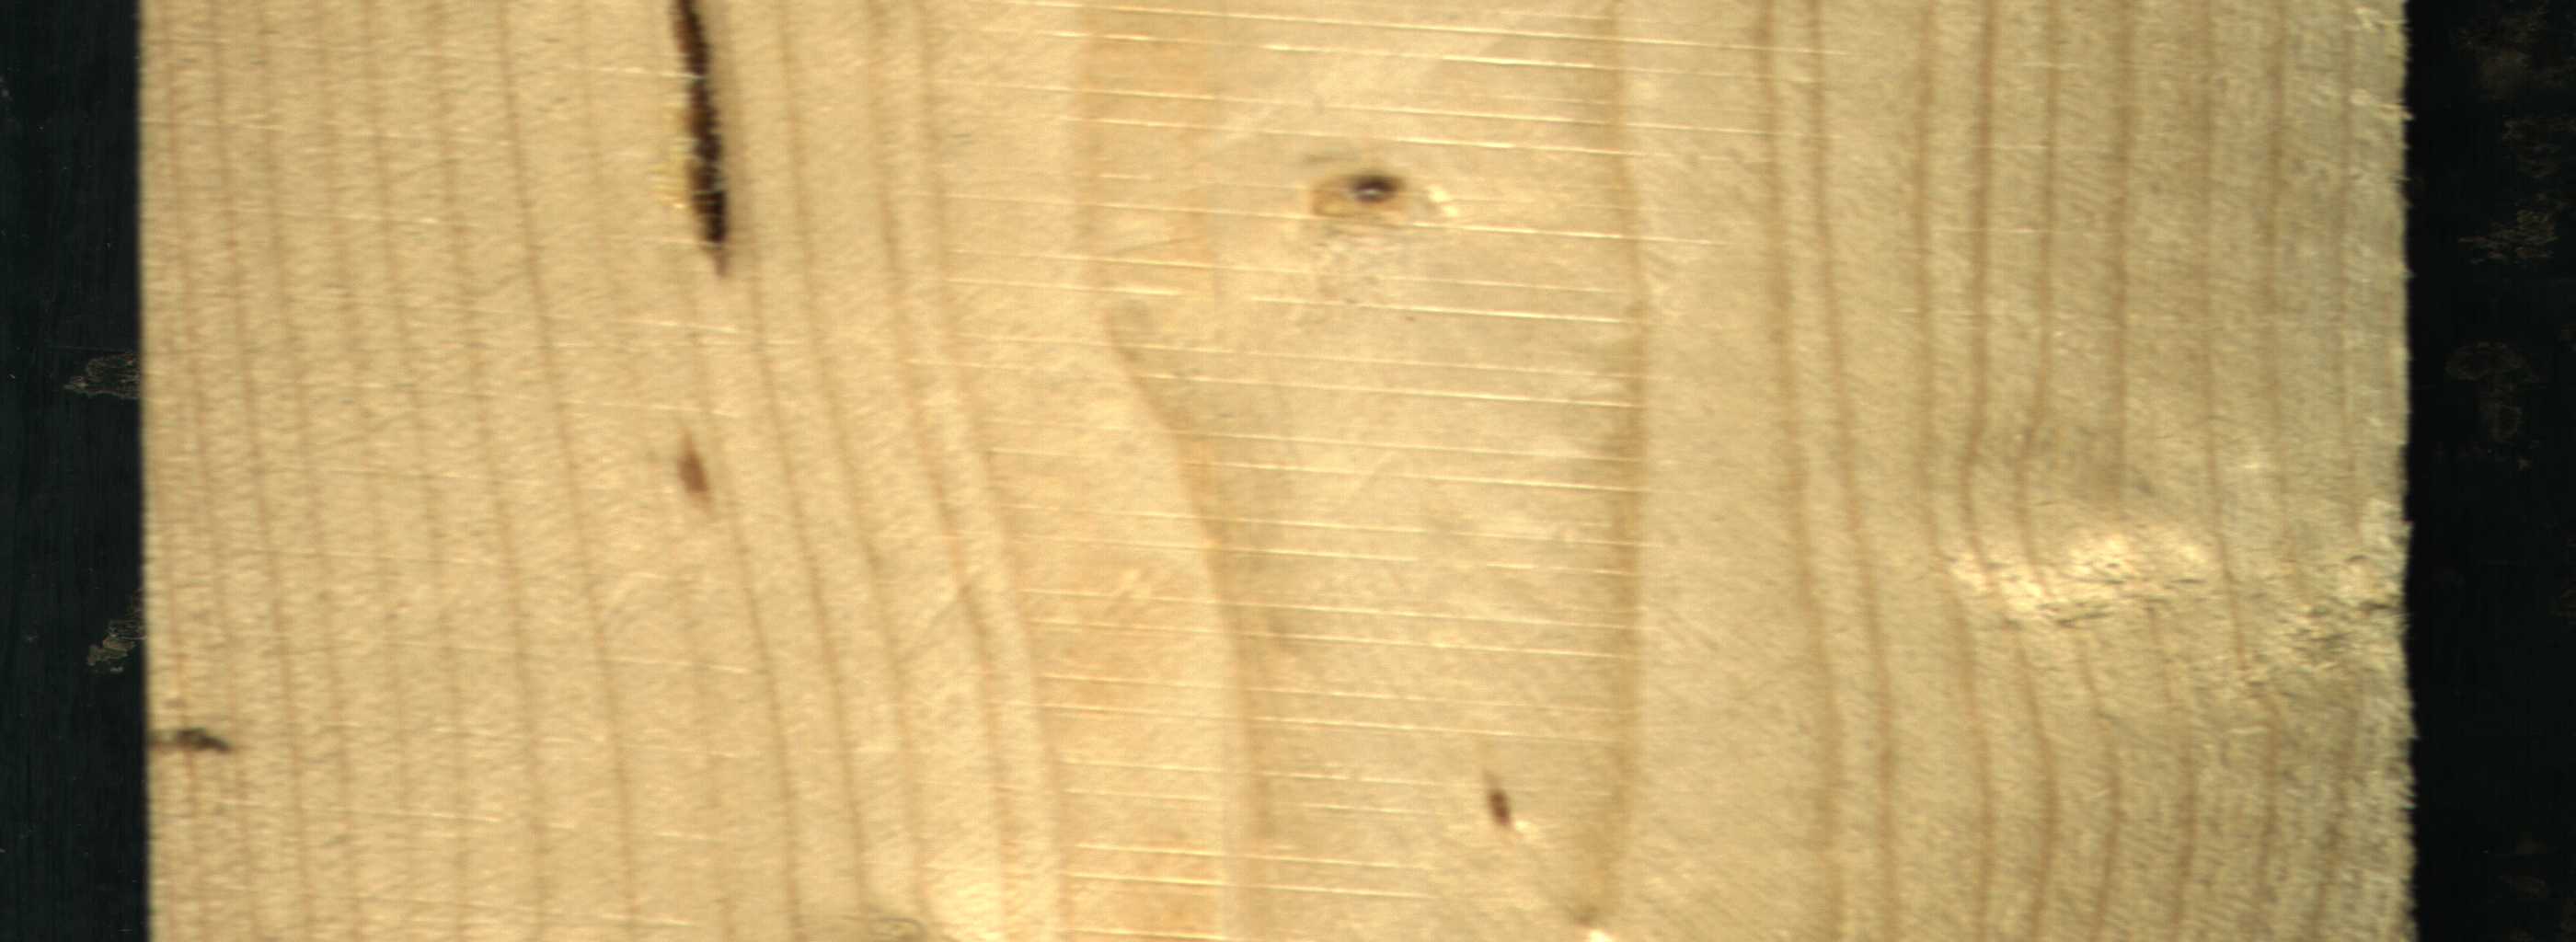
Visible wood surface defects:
resin
resin
resin
Live_Knot
Live_Knot